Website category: sports
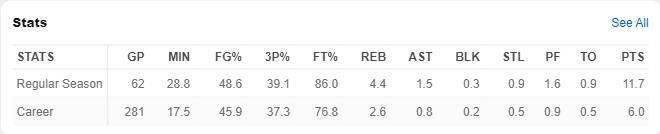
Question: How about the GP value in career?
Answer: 281

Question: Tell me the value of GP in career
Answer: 281

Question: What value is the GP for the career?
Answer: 281

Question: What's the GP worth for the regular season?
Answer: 62

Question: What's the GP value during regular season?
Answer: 62

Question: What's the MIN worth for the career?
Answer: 17.5

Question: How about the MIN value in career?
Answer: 17.5

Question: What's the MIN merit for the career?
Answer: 17.5

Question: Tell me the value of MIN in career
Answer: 17.5

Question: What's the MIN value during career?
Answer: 17.5

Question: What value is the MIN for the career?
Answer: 17.5

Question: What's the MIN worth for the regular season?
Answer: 28.8

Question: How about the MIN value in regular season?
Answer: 28.8

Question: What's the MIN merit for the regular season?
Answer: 28.8

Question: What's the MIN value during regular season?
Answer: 28.8

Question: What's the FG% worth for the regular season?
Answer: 48.6

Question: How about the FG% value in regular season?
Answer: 48.6

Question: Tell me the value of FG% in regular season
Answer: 48.6

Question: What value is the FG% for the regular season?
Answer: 48.6

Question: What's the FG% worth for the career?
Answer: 45.9

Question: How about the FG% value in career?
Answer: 45.9

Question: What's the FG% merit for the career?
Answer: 45.9

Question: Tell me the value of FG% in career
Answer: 45.9

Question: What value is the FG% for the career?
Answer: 45.9

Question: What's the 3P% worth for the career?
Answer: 37.3

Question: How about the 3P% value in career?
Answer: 37.3

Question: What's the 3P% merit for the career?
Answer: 37.3

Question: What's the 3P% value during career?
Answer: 37.3

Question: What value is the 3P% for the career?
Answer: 37.3

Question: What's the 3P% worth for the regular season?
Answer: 39.1

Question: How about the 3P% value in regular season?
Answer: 39.1

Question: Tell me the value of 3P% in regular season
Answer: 39.1

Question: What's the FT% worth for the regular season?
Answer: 86.0

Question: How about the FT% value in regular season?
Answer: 86.0

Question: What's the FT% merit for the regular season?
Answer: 86.0

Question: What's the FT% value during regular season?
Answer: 86.0

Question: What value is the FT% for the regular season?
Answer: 86.0

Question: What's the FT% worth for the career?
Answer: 76.8

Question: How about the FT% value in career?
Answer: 76.8

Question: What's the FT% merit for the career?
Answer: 76.8

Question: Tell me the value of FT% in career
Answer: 76.8

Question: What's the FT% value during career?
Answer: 76.8

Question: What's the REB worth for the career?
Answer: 2.6

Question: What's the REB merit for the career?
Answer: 2.6

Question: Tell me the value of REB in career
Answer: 2.6

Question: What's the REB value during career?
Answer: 2.6

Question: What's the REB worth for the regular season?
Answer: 4.4

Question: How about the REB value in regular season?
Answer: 4.4

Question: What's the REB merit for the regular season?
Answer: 4.4

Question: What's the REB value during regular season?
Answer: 4.4

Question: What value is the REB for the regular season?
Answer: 4.4

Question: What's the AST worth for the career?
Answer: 0.8

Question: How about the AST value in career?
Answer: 0.8

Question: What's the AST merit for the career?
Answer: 0.8

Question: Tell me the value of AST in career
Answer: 0.8

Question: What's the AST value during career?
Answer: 0.8

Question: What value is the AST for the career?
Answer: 0.8

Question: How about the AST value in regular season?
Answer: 1.5

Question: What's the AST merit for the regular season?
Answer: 1.5

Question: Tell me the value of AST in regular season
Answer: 1.5

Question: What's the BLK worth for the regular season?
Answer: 0.3

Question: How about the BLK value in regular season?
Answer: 0.3

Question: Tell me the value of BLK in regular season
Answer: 0.3

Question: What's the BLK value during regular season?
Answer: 0.3